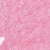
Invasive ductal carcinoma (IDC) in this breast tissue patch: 0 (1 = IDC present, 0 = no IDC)